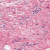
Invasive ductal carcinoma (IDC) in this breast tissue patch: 0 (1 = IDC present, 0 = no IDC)